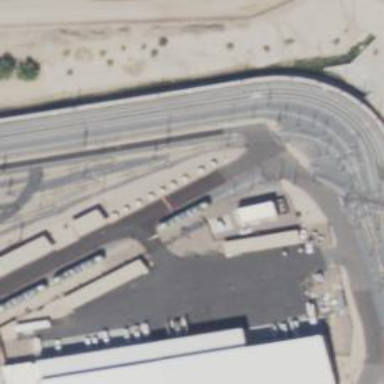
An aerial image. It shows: Light rail service yard with electrified contact lines.